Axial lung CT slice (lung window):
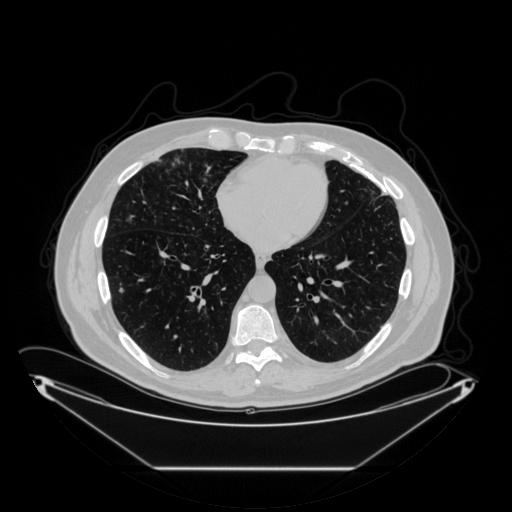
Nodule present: no